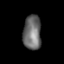
Tissue: lung
Cell type: Epithelial cells
Senescence score: 0.1326
Nuclear area (px): 609
Mean DAPI intensity: 107.897